Question: Just now I've seen the RedBus.in App in Windows Phone Store, in that app the calendar is very simple and looking cool.
So Now I'm planing to do same calender in my app.
Can anyone suggest me how can I do it? RedBus App <URL>
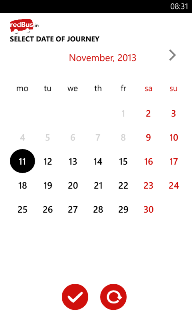
Answer: Check this out <URL>
You can style your UI elements and make it more neat. You can add confirm and cancel as 'ApplicationBarButtons' on the bottom to make it look more beautiful and consistent with the Windows Phone UI.
On the other hand, 'Telerik' offers some really good controls, if you can buy it.
<URL>